Field crop: maize
Growth stage: 1
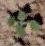
Species: chenopodium